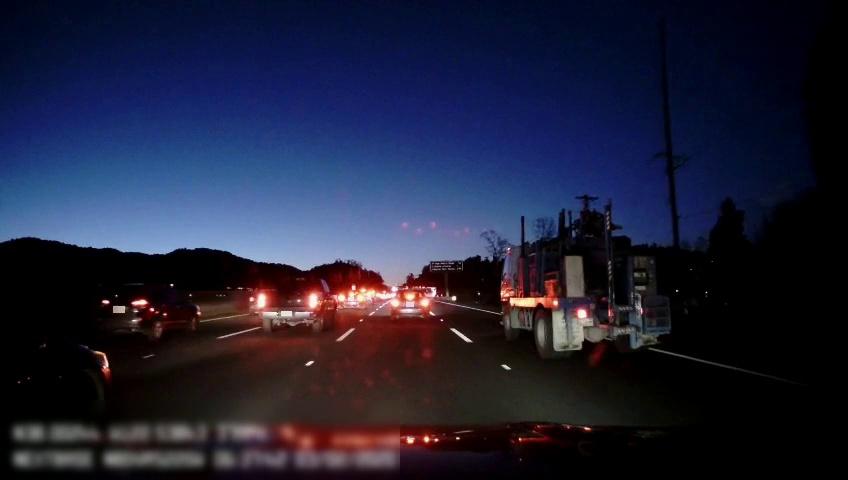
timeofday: Night
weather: Other
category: Drivable Space
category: Vehicles | Other LV
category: Vehicles | Truck
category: Vehicles | Car
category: Vehicles | Car
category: Vehicles | Car
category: Vehicles | Car
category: Lanes | Alternate Lane
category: Lanes | Current Lane
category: Lanes | Current Lane
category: Lanes | Alternate Lane
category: Lanes | Alternate Lane
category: Traffic | Signs